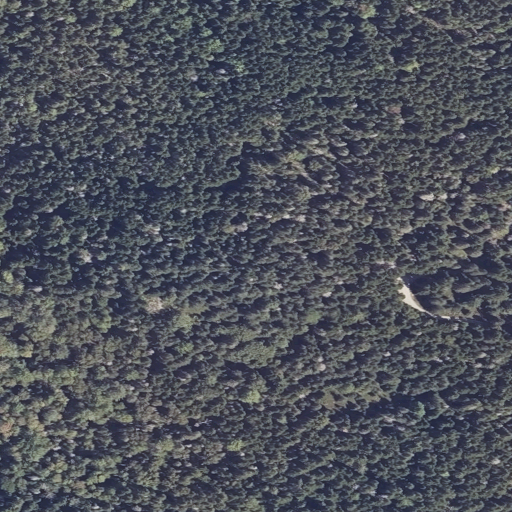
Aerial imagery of mountain in Maine named Oak Hill containing evergreen forest, grassland, mixed forest, open development, and low intensity development